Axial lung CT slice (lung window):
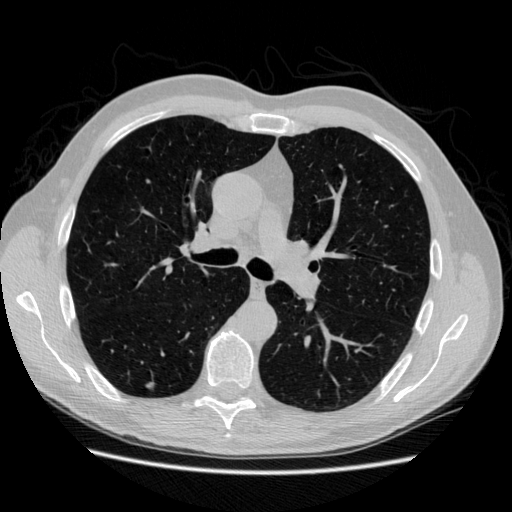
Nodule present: yes
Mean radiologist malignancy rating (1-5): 2.333